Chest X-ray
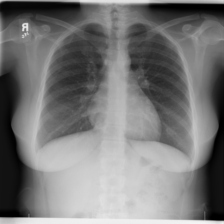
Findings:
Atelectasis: negative
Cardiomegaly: negative
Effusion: negative
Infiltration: negative
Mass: negative
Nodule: negative
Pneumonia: negative
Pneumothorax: negative
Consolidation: negative
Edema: negative
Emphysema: negative
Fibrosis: negative
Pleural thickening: negative
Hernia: negative